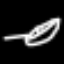
Label: leaf